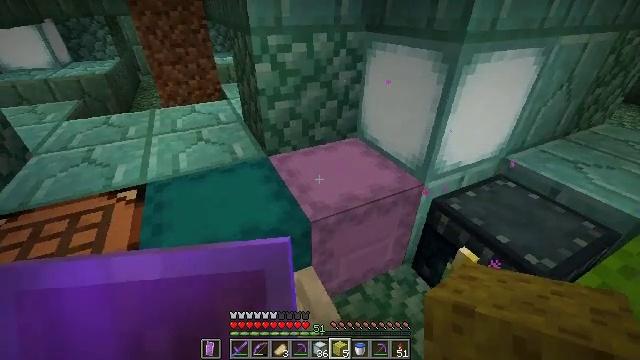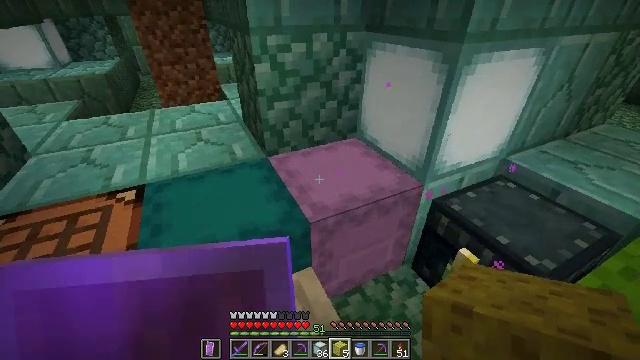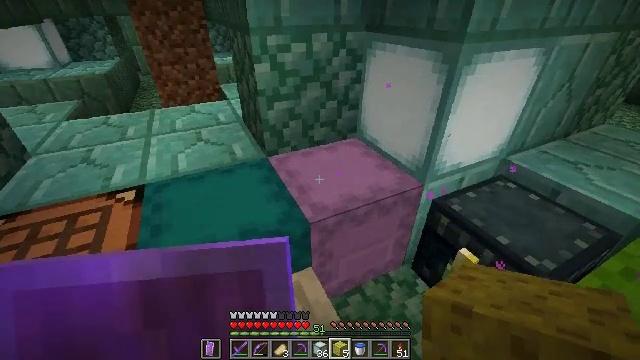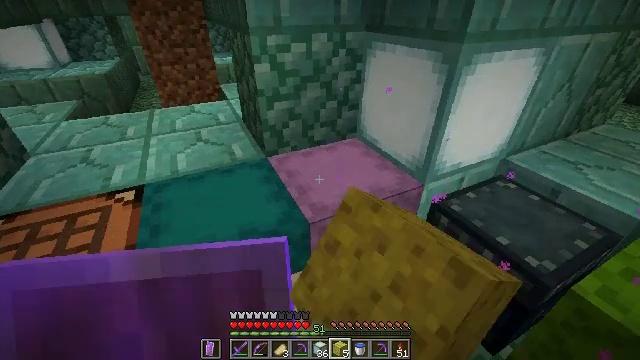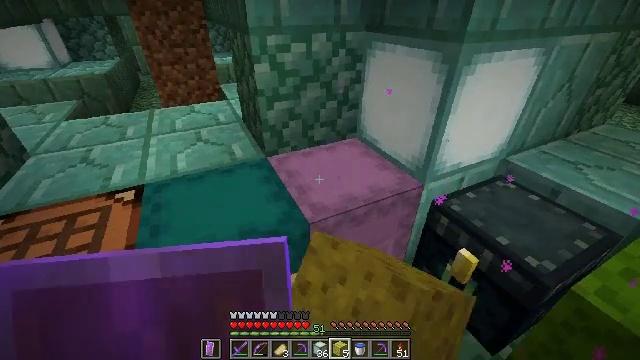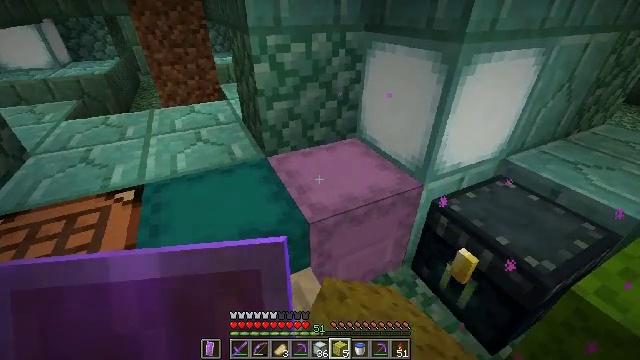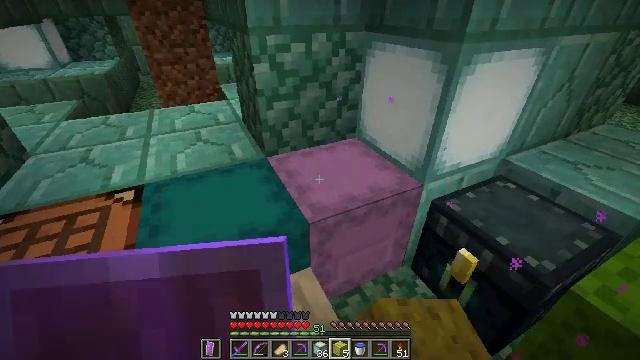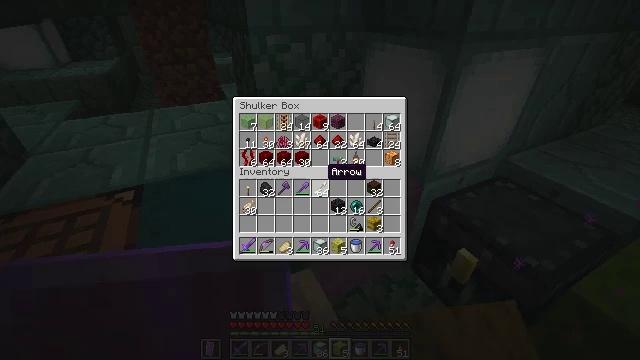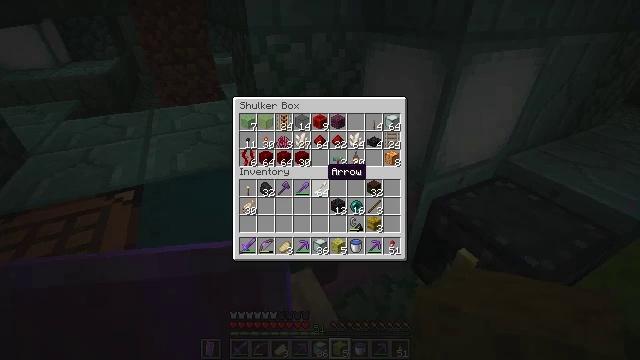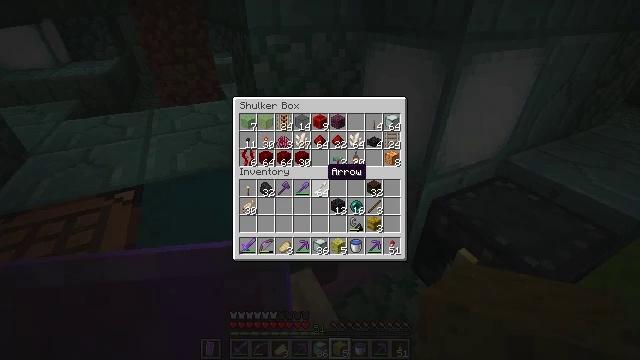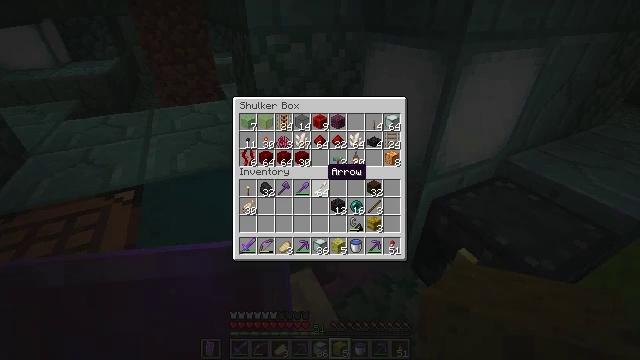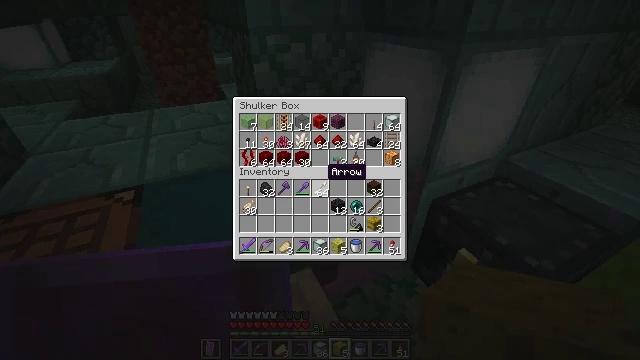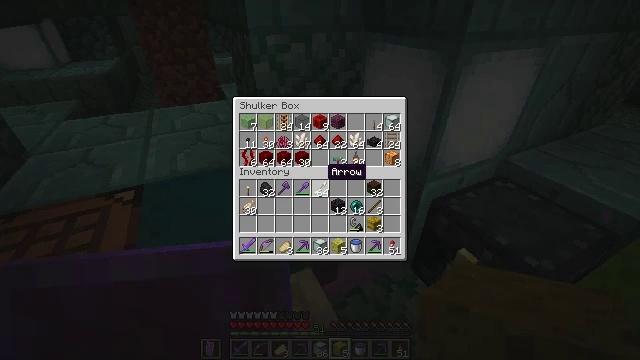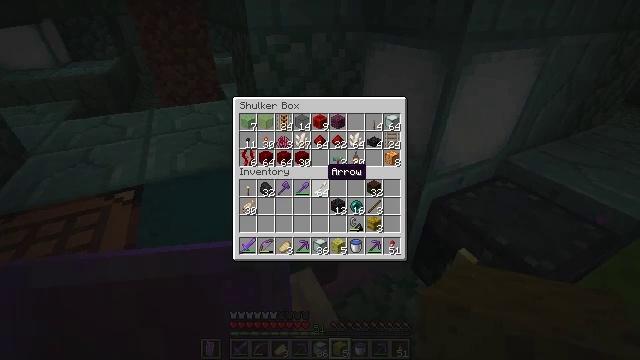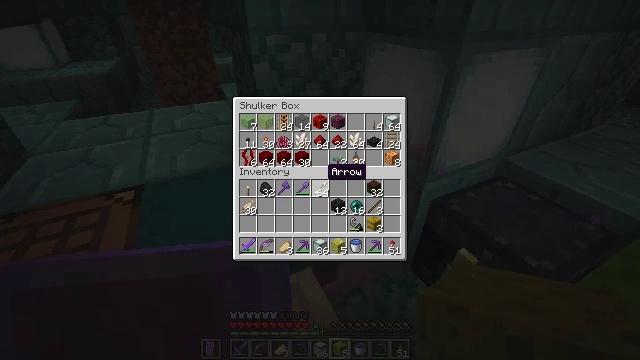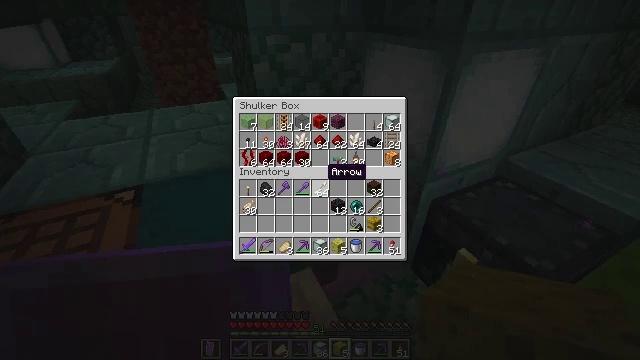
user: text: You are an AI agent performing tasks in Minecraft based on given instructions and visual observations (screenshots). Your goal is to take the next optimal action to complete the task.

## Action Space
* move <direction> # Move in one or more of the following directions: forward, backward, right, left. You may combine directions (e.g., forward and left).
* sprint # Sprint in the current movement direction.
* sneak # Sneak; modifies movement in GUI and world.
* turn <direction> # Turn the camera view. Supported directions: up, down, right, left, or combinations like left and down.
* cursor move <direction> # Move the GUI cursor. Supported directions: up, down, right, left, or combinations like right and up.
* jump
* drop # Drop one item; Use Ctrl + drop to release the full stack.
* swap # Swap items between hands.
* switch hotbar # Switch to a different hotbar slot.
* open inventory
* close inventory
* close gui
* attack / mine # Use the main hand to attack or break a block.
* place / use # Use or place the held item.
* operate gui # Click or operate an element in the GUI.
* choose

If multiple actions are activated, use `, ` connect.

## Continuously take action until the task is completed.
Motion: motion action
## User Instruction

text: craft item sponge
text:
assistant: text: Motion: no_op
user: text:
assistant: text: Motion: use / place
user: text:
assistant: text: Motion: use / place
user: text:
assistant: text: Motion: no_op
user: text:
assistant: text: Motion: no_op
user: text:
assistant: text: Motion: no_op
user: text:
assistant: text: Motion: no_op
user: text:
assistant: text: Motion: no_op
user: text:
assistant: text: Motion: no_op
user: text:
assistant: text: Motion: no_op
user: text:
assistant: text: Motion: no_op
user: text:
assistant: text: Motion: no_op
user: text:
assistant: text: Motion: no_op
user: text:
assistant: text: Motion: no_op
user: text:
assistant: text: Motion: no_op
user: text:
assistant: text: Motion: no_op
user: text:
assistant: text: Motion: no_op
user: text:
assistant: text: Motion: no_op
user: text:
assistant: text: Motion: no_op
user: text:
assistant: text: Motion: no_op
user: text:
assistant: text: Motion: no_op
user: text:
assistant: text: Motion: no_op
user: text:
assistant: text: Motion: no_op
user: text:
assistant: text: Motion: no_op
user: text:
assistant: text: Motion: no_op
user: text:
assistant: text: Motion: no_op
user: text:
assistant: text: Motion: no_op
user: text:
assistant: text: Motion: no_op
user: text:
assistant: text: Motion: no_op
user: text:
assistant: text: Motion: no_op